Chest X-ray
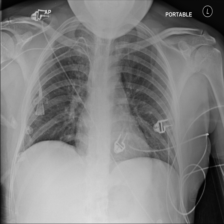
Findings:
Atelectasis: negative
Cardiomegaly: negative
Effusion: negative
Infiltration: negative
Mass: negative
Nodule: negative
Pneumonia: negative
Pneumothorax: negative
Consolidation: negative
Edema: negative
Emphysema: negative
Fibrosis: negative
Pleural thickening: negative
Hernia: negative